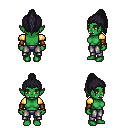
a pixel art fantasy rpg character, female body template, orc, green skin, gold arm armor, metal pants, raven long topknot hairstyle, leather bracers, four views (front, back, left, right), 2x2 character sprite sheet, small pixel art, hard edges, no anti-aliasing